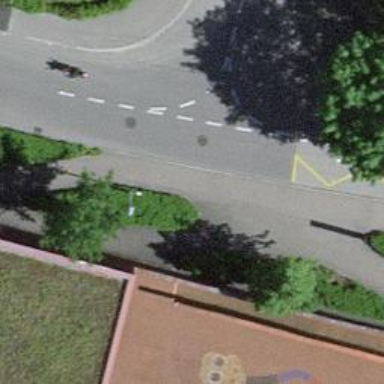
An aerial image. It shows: Sidewalk along the footway.